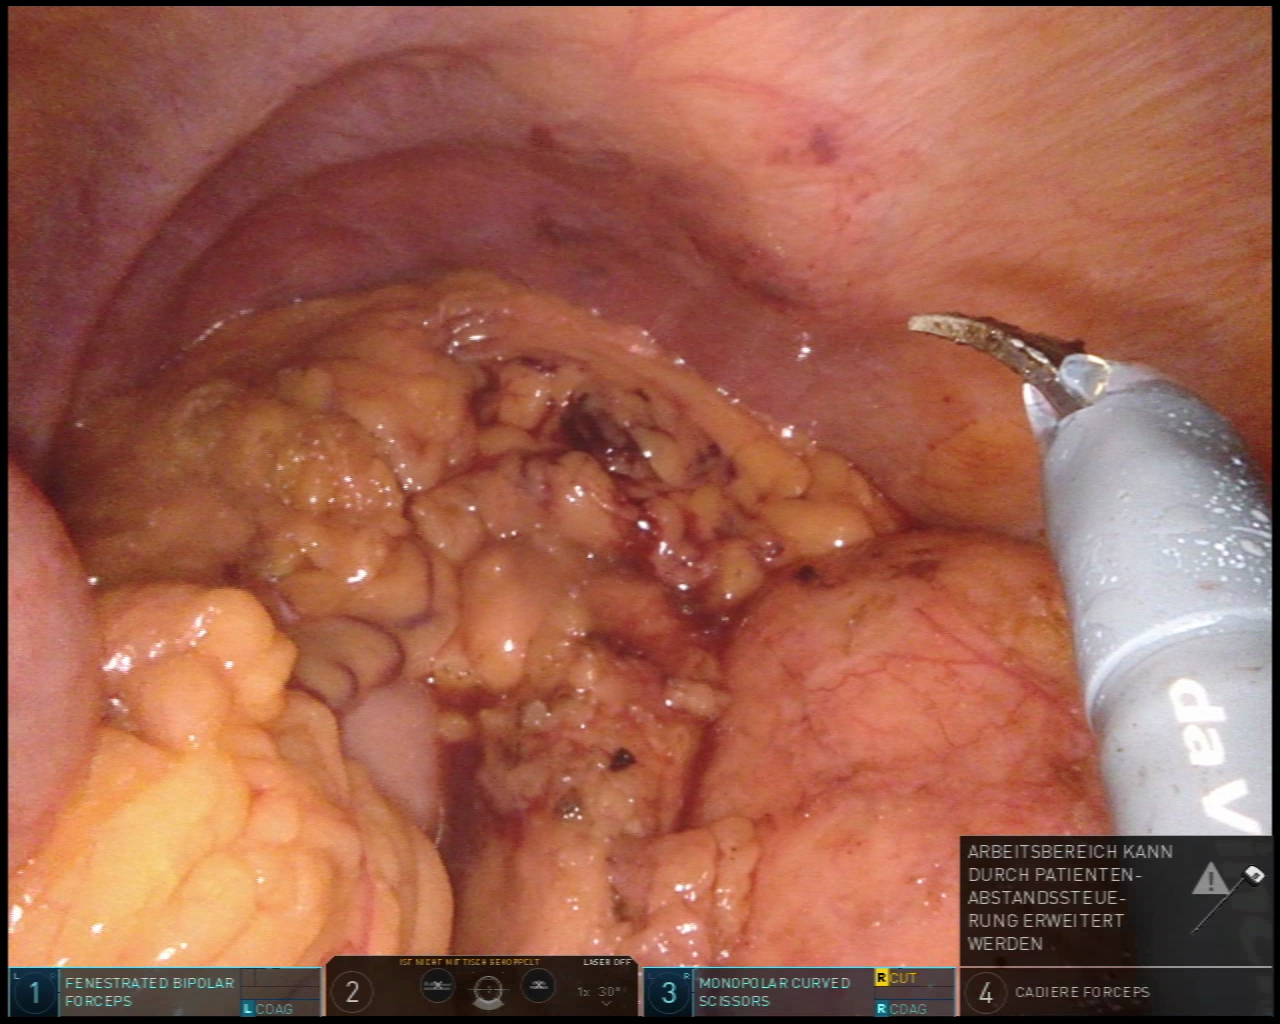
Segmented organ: stomach
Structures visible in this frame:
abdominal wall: yes
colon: yes
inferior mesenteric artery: no
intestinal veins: no
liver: no
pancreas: yes
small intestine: no
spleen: no
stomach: yes
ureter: no
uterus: no
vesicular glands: no